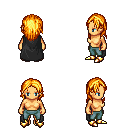
a pixel art fantasy rpg character, female body template, human, tanned skin, black cape, teal pants, light blonde long hairstyle, gold boots, four views (front, back, left, right), 2x2 character sprite sheet, small pixel art, hard edges, no anti-aliasing